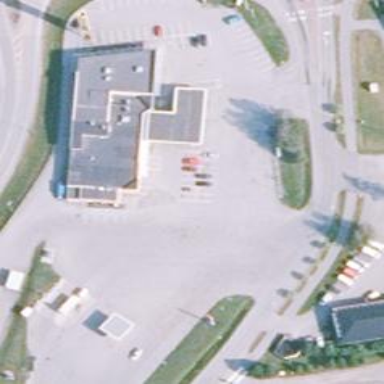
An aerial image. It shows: Public building.